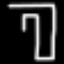
Label: pants